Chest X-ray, AP view. Patient: 75 years old, sex F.
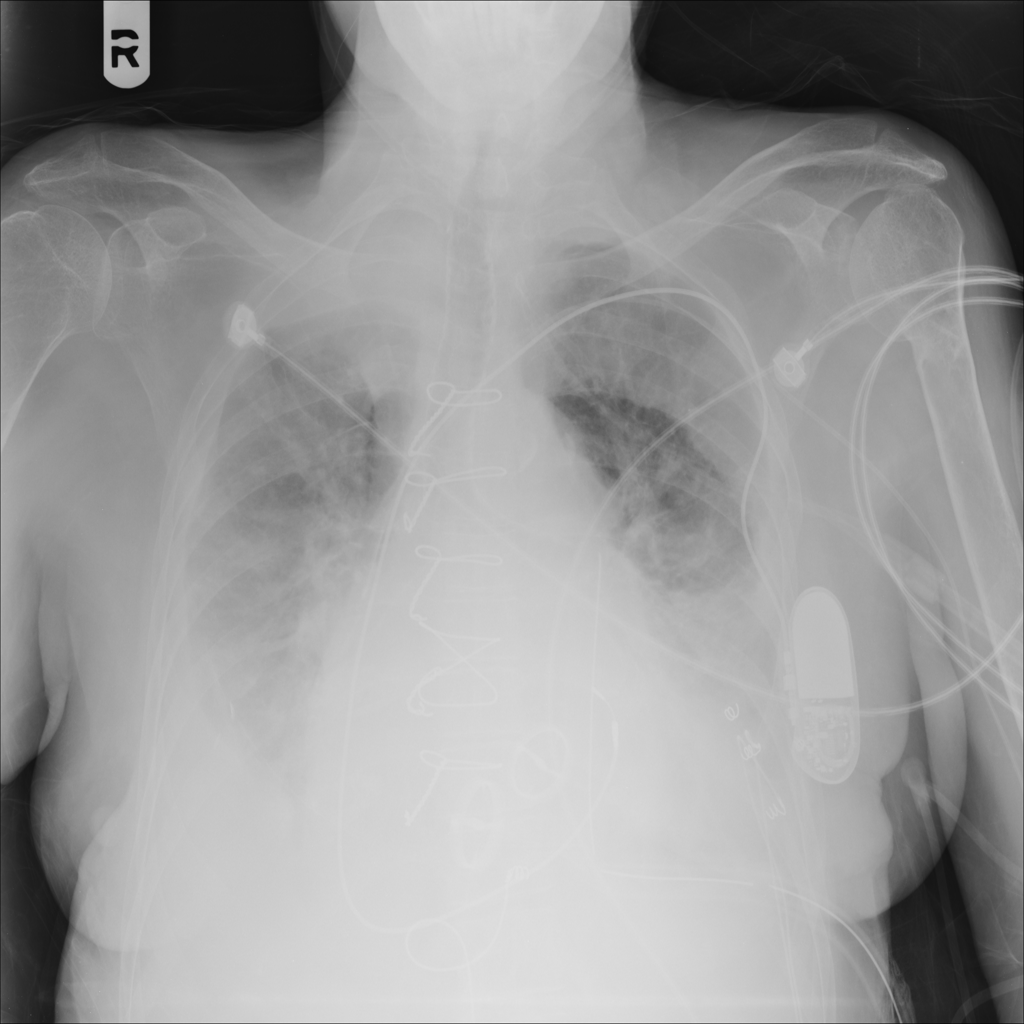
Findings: Atelectasis, Effusion